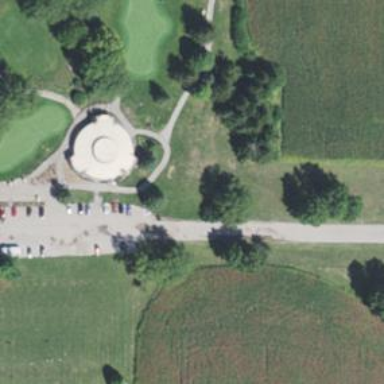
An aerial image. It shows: Service road used as golf cart path.